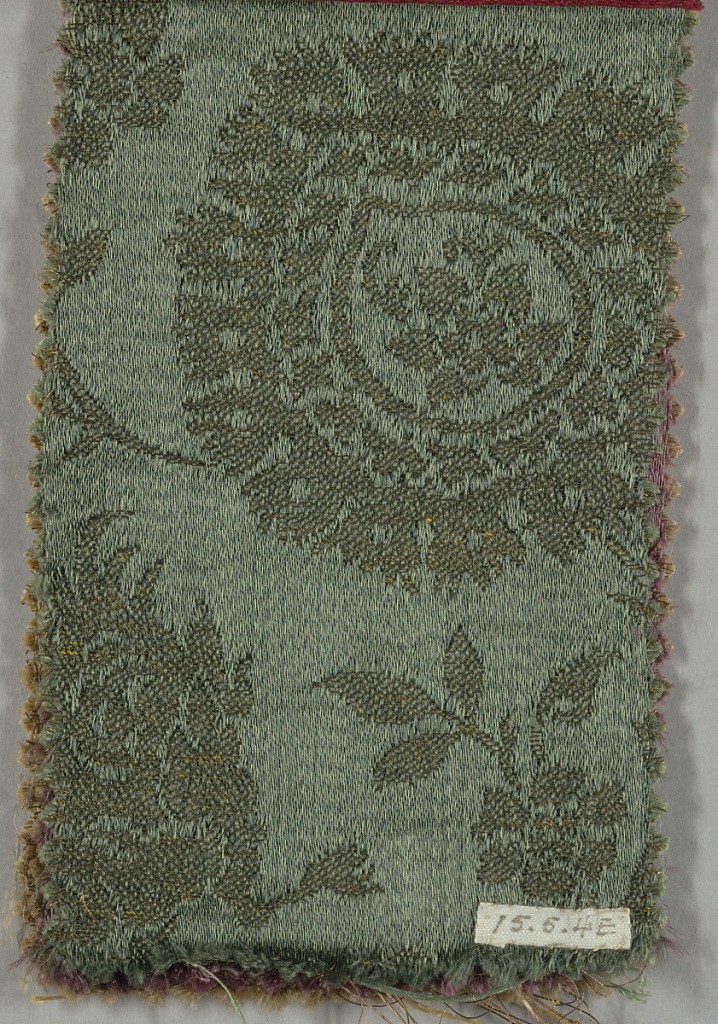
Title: Samples
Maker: Cheney Brothers, South Manchester, Connecticut, USA
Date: ca. 1915
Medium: silk, metal thread Technique: plain compound satin
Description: Reproduction textile samples adopted from a Lucchese design in the collection of the Cooper Union Museum. Samples (b/g) of black, blue, green, purple, and taupe with gold weft with a pattern of serpentine branches with ogive blossoms and Chinese-inspired monsters and senmurvs between serpentines.